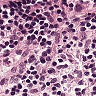
Metastatic tissue present: no